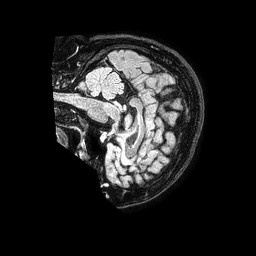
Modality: FLAIR
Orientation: sagittal
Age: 38
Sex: female
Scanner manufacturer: philips
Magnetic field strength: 1.5 T
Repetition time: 4.8 s
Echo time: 0.3 s